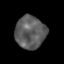
Tissue: prostate
Cell type: T cells
Senescence score: 0.3611
Nuclear area (px): 970
Mean DAPI intensity: 93.116